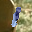
Label: 1